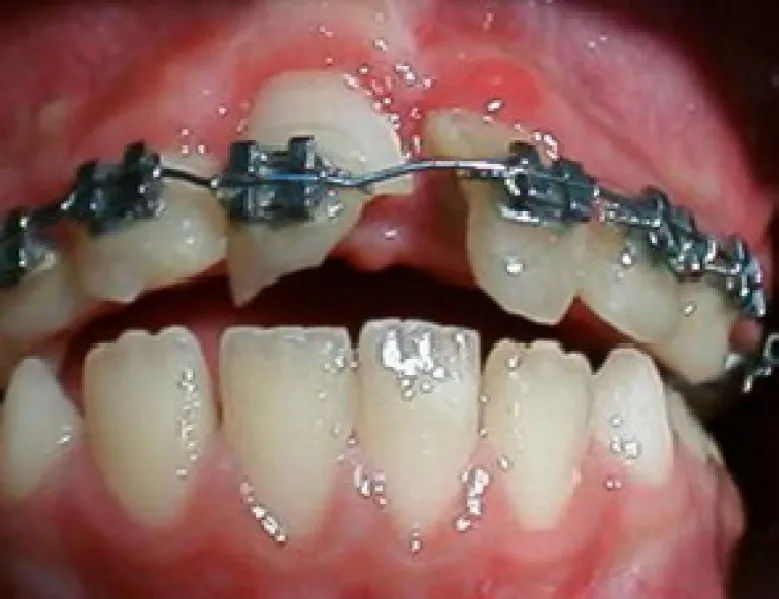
The intruded tooth in normal position.
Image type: medical_photograph (oral_photograph)